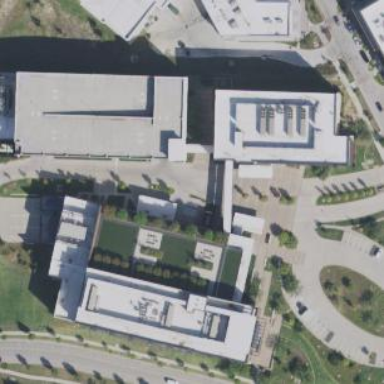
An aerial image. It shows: Hospital providing healthcare services.